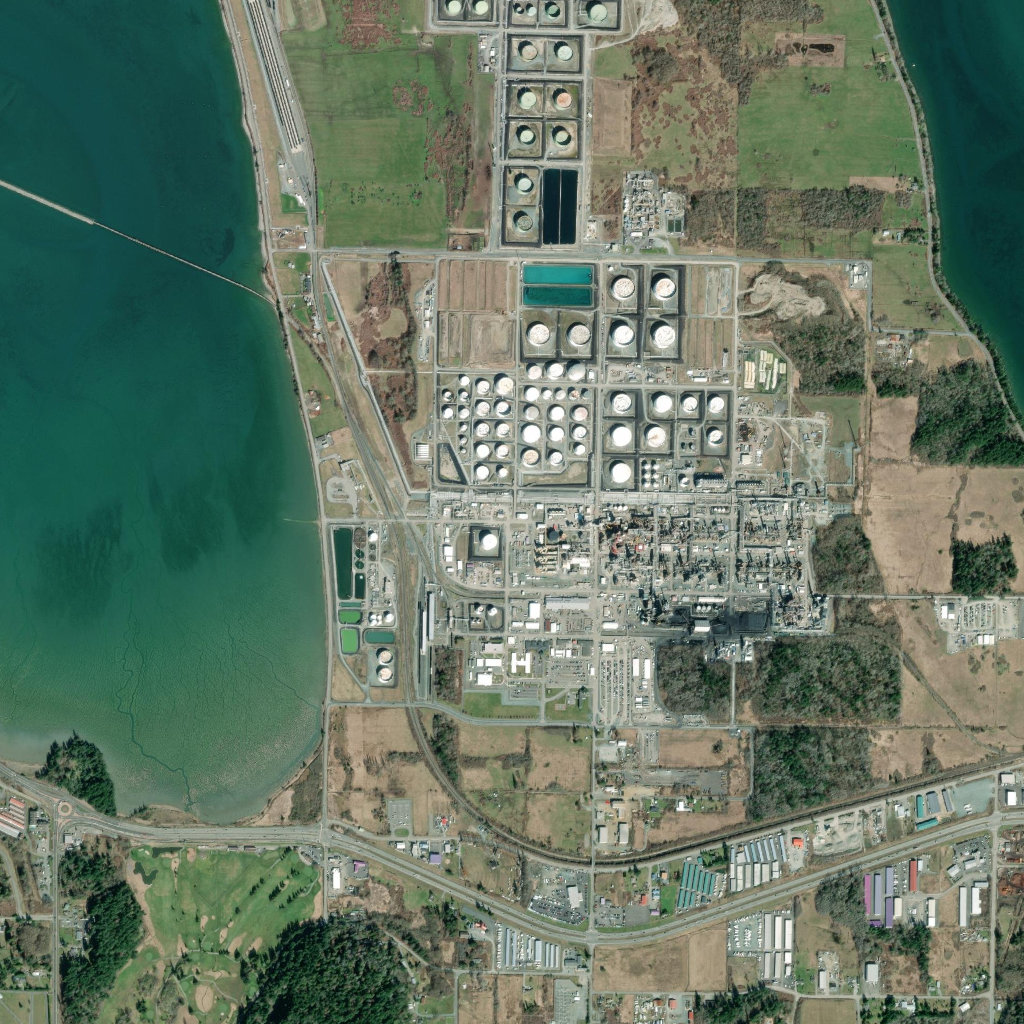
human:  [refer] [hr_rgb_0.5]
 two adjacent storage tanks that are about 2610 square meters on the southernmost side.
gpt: <box>[[36, 63, 37, 66, 0]]</box>